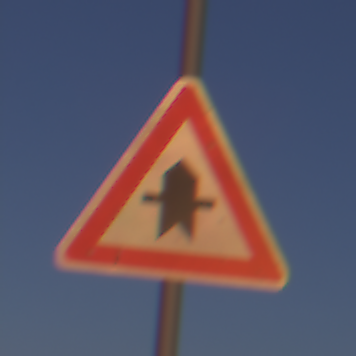
Verkehrszeichen: Vorfahrt
Umgebung: Outdoor, Nature
Tageszeit: MorningAfternoon
Wetter: Clear
Licht: Natural
Jahreszeit: NotSpecified
Kontrast: HighContrast